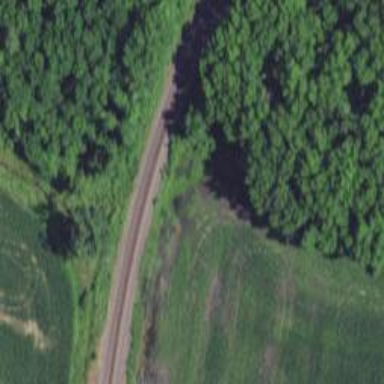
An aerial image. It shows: Railway track.